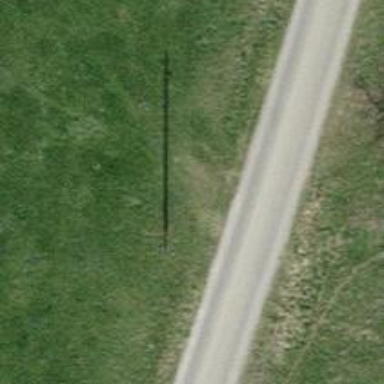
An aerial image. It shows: Power pole.